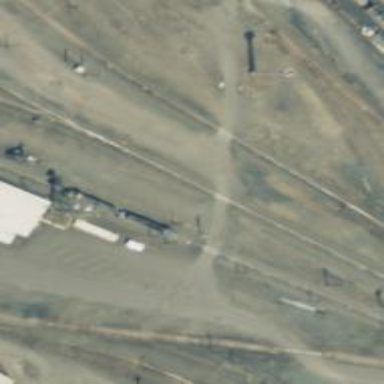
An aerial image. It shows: Level crossing along the railway.